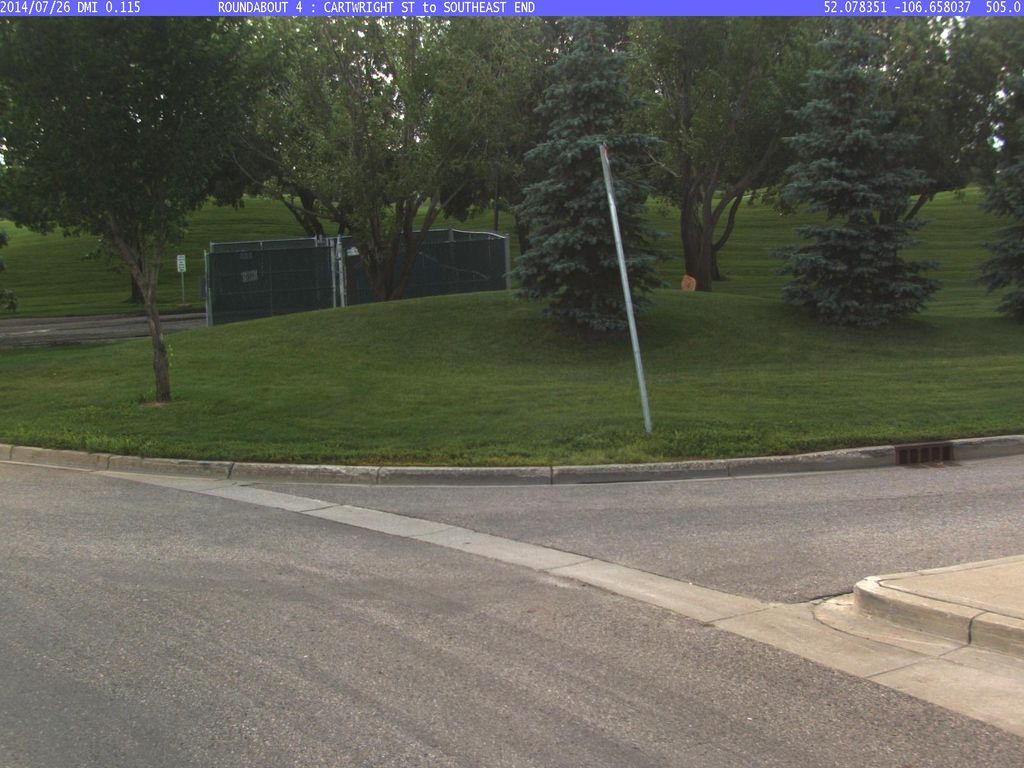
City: saskatoon